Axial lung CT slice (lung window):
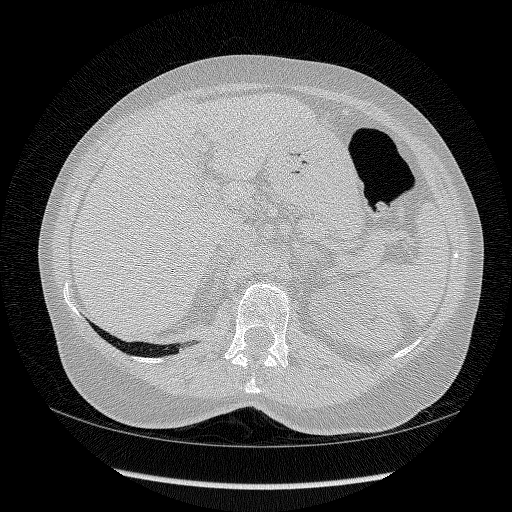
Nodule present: no